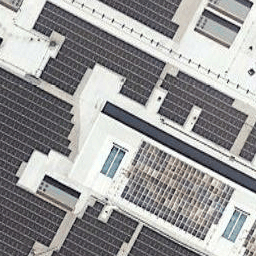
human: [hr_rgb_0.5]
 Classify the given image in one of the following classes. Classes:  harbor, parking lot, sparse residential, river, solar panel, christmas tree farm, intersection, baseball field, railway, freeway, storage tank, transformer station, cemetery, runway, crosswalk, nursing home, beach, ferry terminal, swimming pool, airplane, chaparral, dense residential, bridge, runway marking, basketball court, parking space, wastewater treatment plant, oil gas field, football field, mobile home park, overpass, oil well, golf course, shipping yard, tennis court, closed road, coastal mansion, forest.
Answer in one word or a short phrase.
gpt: solar panel